Question: Imagine there is a web page with a '<input type="file" />'. I open this page in Firefox, and click on the file button. Then a dialog will popup.
I want to set the file name edit of the popup dialog programmatically in C++:

First I use Spy++ to check window class, the Firefox window and popup dialog properties in Spy++ look like:
'''
Firefox window:
Handle: 001E013E
Caption: Table with objects - Mozilla Firefox
Class: MozillaWindowClass
Popup dialog:
Handle: 004508BE
Caption: File Upload
Class: #32770 (Dialog)
'''
Spy++ also shows browser window is the parent of popup dialog.
My code looks like:
'''
#include <Windows.h>
#include <stdio.h>
int main()
{
HWND hBrowser = FindWindow(L"MozillaWindowClass", NULL);
printf("Browser hwnd=%X
", hBrowser);
HWND hDialog = FindWindowEx(hBrowser, NULL, L"#32770 (Dialog)", NULL);
printf("Dialog hwnd=%X
", hDialog);
system("pause");
}
'''
But the value of 'hBrowser' does not equal the value in Spy++ dialog, and value of 'hDialog' is 'NULL'. I have only one Firefox window opened, with only one tab.
Then I tried to change my code to:
'''
// 0x001E013E is the handle in Spy++
HWND hDialog = FindWindowEx((HWND)0x001E013E, NULL, L"#32770 (Dialog)", NULL);
'''
'hDialog' still outputs as 'NULL'.
Questions:
1. Why the handle in Spy++ and the one I get in program is not the same?
2. Does the "parent window" in Spy++ have the same meaning with the parent parameter in FindWindowEx?
> Note: I can't use window title to do the find, due to localization issue (Firefox may be installed in languages other than English).
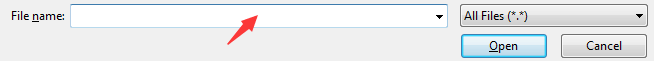
Answer: MozillaWindowClass is the owner of the open dialog, it is not a parent you can use with 'FindWindowEx'. There can also be more than one MozillaWindowClass window so it is better to look for the dialog first:
'''
BOOL CALLBACK FindMozillaOpenFilenameDialogEnumProc(HWND hWnd, LPARAM param)
{
HWND*pData = (HWND*) param;
if (GetClassLongPtr(hWnd, GCW_ATOM) == 32770) // Found a dialog?
{
HWND hOwner = GetWindow(hWnd, GW_OWNER);
if (hOwner)
{
WCHAR buf[100];
GetClassName(hOwner, buf, 100);
if (0 == lstrcmp(buf, TEXT("MozillaWindowClass"))) // The dialog is owned by a Mozilla window?
{
HWND hCombo = GetDlgItem(hWnd, 0x047c); // cmb13
GetClassName(hCombo, buf, 100);
buf[8] = ''; // Some Windows versions use ComboBox and some use ComboBoxEx32, we only care if it is some type of combobox
if (0 == lstrcmp(buf, TEXT("ComboBox"))) // The dialog contains a ComboBox with the expected ID?
{
*pData = hWnd;
return false;
}
}
}
}
return true;
}
int main()
{
HWND hDialog = NULL;
EnumWindows(FindMozillaOpenFilenameDialogEnumProc, (LPARAM) &hDialog);
printf("Dialog hwnd=%X
", hDialog);
if (hDialog)
{
HWND hCombo = GetDlgItem(hDialog, 0x047c);
SendMessage(hCombo, WM_SETTEXT, 0, (LPARAM) TEXT("c:\foo\bar.exe")); // Could also use CDM_SETCONTROLTEXT?
}
return 0;
}
'''
This code relies on undocumented and internal names and window relationships, it could break at any time.
Keep in mind that "MozillaWindowClass" is a internal Mozilla name and could change at any time. The <URL> when you interact with the open dialog in another application!